Question: I am using the opengl es to display objects.
when the object is near to the camera, everything is perfect.
but if the objects are moved faraway from the camera, the surface of objects would break.
The broken objects will be like:

the code snippet of draw objects is:
'''
glVertexPointer(3, GL_FLOAT, 32, self.vertices);
glNormalPointer(GL_FLOAT, 32, &(self.vertices[3]));
glTexCoordPointer(2, GL_FLOAT, 32, &(self.vertices[6]));
glDrawElements(GL_TRIANGLES, self.indexNumber, GL_UNSIGNED_SHORT, &(self.faces[0]));
'''
I guess the reason could be the precision of float number.
Anyone have a solution for this? thanks
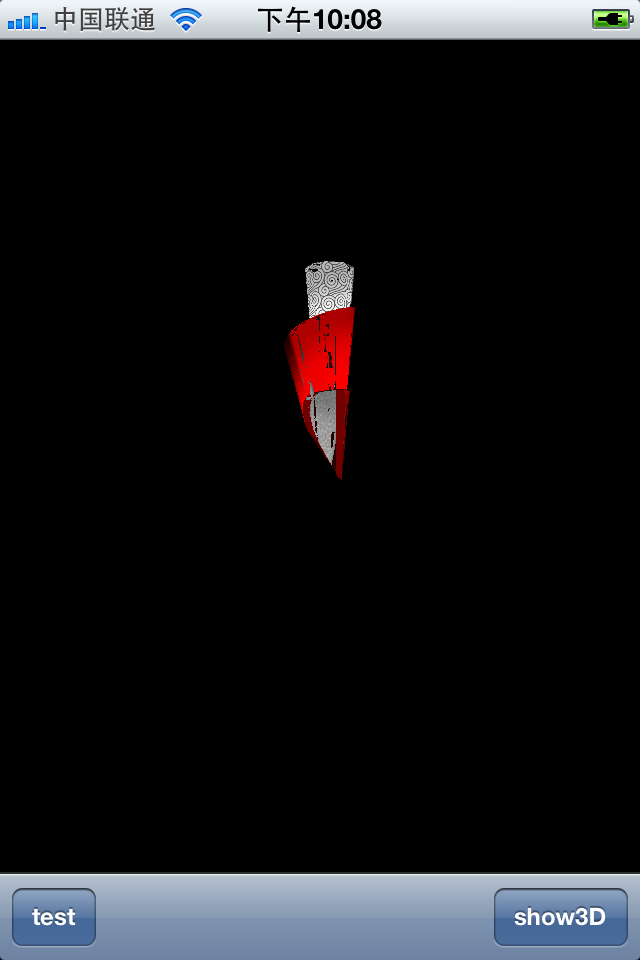
Answer: The problem is depth-buffer precision.
Depth values are scaled such that closer objects have a greater range of possible depth values than those further away. Distant objects are therefore more likely to exhibit z-fighting and other such problems. See question 12.070 in <URL>
The near and far frustum planes should always be set to be as close together as possible: i.e.: the near plane should be as far from the camera as possible while still being closer than the rendered object, and the far plane should be as close as possible while still being further away than the rendered object.
It looks like you're just rendering the one object - find the nearest and closest points on that object, add a bit of padding for safety, and use those values for the near and far planes.
If you have to render a scene with objects both in the distance and the foreground and you run into similar problems you can split the rendering into two phases. First render the distant objects with appropriate near and far values, then clear the depth buffer and render the foreground objects with their own appropriate near and far values.